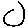
Label: circle